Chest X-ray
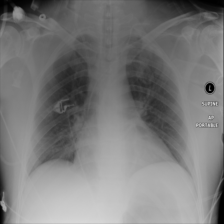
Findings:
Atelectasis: negative
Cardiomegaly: negative
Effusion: negative
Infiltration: negative
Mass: negative
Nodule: negative
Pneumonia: negative
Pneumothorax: negative
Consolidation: negative
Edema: negative
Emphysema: negative
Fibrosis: negative
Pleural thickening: negative
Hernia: negative